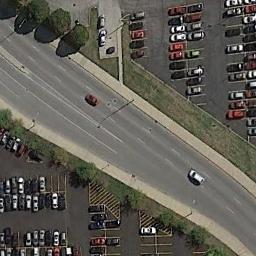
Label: freeway